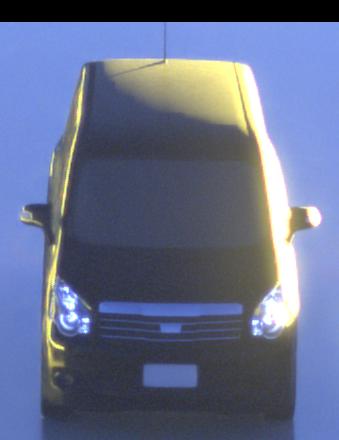
Make: Toyota
Model: Noah
Detailed model: Voxy R70G
Model produced from: 2007
Model produced until: 2013
Doors: 5
Color: black
Road condition: wet road
Daytime: sunrise or sunset
Contrast: high contrast